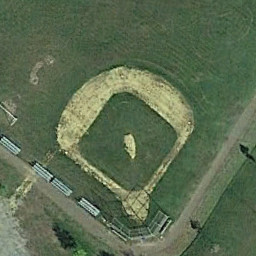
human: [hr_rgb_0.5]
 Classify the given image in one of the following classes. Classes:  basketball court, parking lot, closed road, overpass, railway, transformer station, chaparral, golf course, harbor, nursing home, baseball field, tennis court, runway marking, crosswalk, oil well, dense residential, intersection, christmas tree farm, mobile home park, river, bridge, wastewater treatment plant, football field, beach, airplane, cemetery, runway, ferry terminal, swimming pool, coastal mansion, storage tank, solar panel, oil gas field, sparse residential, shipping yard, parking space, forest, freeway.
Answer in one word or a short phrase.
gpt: baseball field